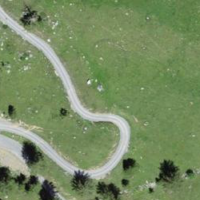
EUNIS habitat code: 23
Species observed at this site:
Euphorbia cyparissias